A scalogram (wavelet time-scale view) of one vibration snapshot from a rotating machine is shown. Diagnose the rotating machine from this image, choosing from: normal, misalignment, unbalance, looseness.
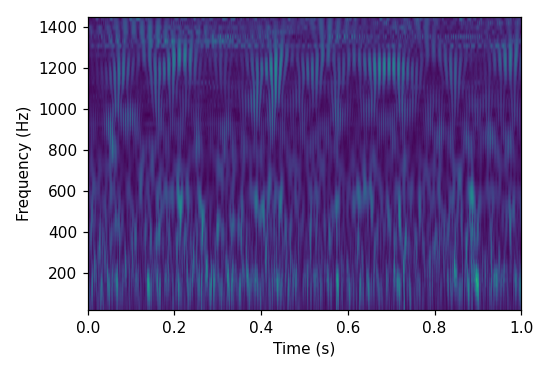
Answer: normal